Brain MRI, t2w sequence, axial 2D slice.
Patient: age 21, sex F, weight 78 kg, height 1.78 m
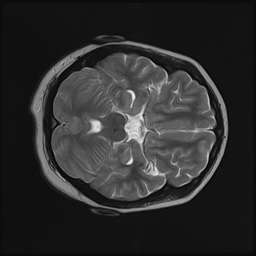